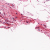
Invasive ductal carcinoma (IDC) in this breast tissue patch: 0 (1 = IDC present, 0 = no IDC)